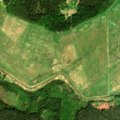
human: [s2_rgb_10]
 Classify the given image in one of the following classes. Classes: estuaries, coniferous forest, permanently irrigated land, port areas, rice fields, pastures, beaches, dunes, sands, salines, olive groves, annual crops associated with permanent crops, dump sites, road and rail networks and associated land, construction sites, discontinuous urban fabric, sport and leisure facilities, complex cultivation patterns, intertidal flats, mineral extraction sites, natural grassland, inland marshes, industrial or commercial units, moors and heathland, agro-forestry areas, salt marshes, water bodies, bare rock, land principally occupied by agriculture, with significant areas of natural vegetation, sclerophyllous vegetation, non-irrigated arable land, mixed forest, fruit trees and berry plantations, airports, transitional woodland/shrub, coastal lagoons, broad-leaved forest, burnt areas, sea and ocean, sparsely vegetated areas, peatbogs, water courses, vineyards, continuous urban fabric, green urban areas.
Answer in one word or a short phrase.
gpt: pastures, coniferous forest, mixed forest